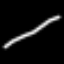
Label: line